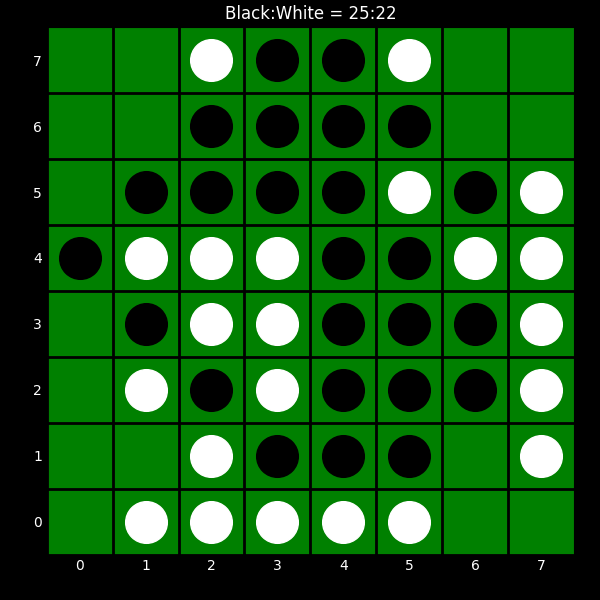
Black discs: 25
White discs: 22